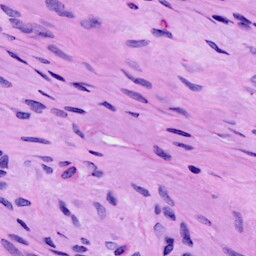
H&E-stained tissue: Cervix